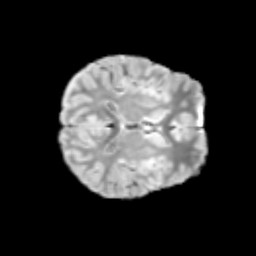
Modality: T2w
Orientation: axial
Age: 13
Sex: female
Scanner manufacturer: siemens
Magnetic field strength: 3 T
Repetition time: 3.8 s
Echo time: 0.07 s